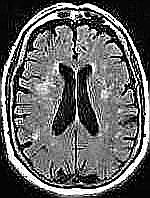
Label: notumor